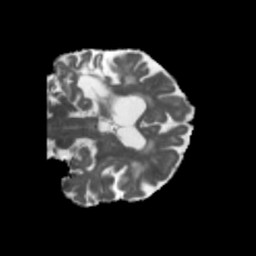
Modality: MD
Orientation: coronal
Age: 66
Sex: female
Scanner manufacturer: siemens
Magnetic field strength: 3 T
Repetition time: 5.47 s
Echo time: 0.0854 s